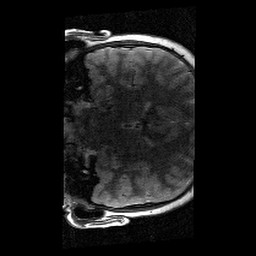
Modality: T2w
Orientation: coronal
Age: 10
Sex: male
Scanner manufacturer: siemens
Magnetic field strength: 3 T
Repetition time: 9.23 s
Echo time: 0.067 s